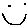
Label: smiley face